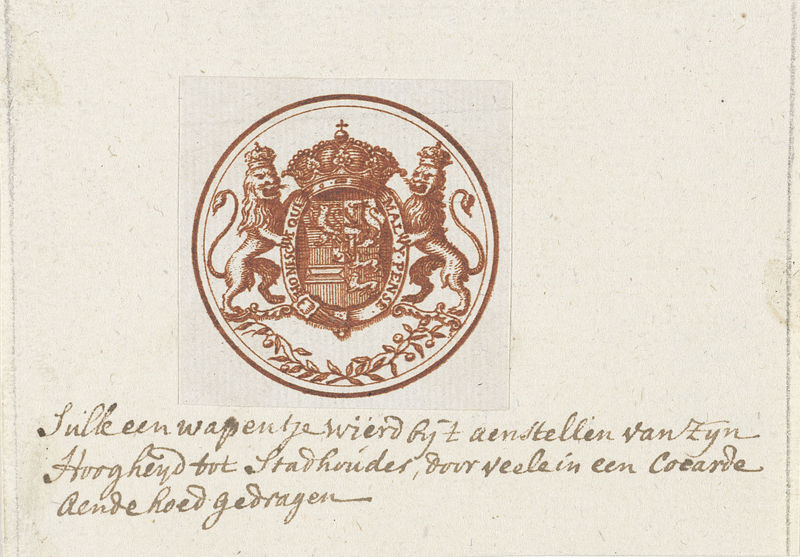
Titel: Wapen van Engeland, gedragen bij de verkiezing van Willem IV tot stadhouder
Standort: Amsterdam
Institution: Rijksmuseum
Schlagwörter: couronne, drapeau, croix, insigne, lettre, tampon, lions, marque, sigle